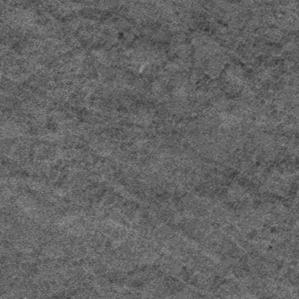
Label: frost